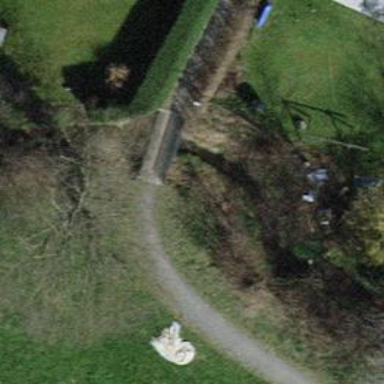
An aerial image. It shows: Footway on bridge.